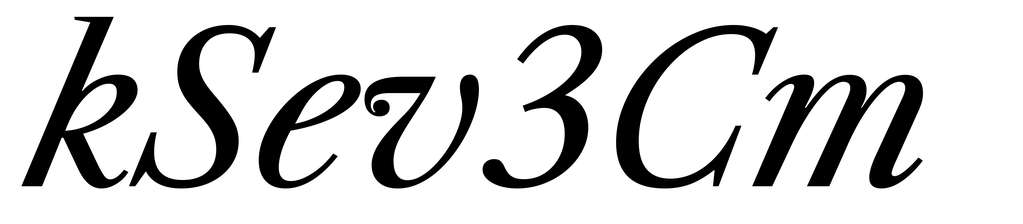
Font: LibreCaslonText-Italic_Italic